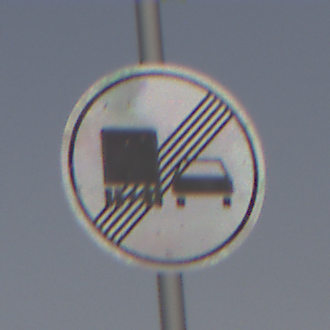
Verkehrszeichen: EndeUeberholverbotKraftfahrzeuge
Umgebung: Outdoor, Nature
Tageszeit: MorningAfternoon
Wetter: PartlyCloudy
Licht: Natural
Jahreszeit: NotSpecified
Kontrast: MediumContrast